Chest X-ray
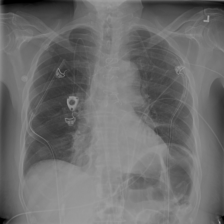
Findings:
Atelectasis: negative
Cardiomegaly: negative
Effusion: negative
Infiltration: negative
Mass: negative
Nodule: negative
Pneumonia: negative
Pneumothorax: negative
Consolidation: negative
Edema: negative
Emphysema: negative
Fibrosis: negative
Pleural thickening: negative
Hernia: negative